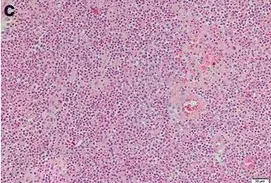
Histopathologic evaluation of parotid tissue specimens from the patient. Suppurative inflammation is observed in the parotid (a, b, c and d). 200x, and . Or. 20 mum.
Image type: pathology (h&e)